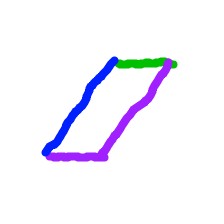
Shape: parallelogram